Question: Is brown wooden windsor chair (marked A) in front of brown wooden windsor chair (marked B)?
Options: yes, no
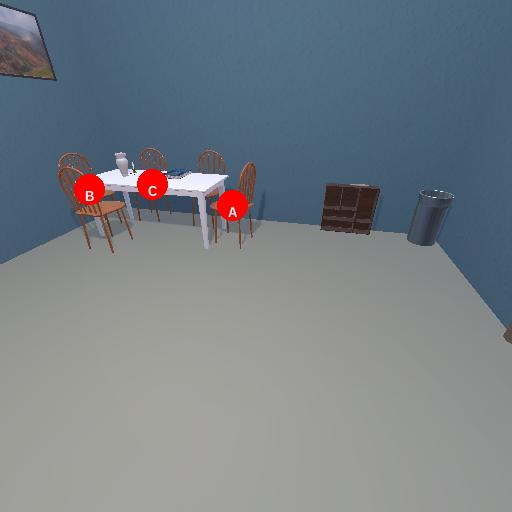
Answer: yes